Question: I'm stuck with a problem of bringing a field to the front as it's drawing, has anyone countered a problem like this before?
In plain words, the problem is that I'm using 'NegativeMarginVerticalFieldManager' from the <URL> samples, I use it to display a highlighted text under each panel button, the text should go in front of the content under the panel, but now it's going in the back of it.

So, does any one know how to make it appear in the front?
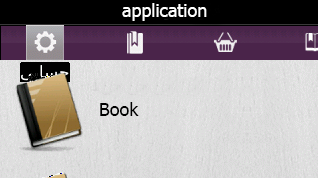
Answer: The order of paint is different. Could you override paint in your fields and check order of painting?
Unfortunately there z-order is connected to order how fields were added to manager and I don't know how to change it.
What you could do - override paint in manager and call paint for children in your needed order:
'''
public class MyManager extends NegativeMarginVerticalFieldManager {
protected void paint(Graphics g) {
for (int i = 1; i < getFieldCount(); i++) {
paintChild(getField(i), g);
}
if (getFieldCount() > 0)
paintChild(getField(0), g);
}
}
'''
This is hack - I'm painting first field after all other.